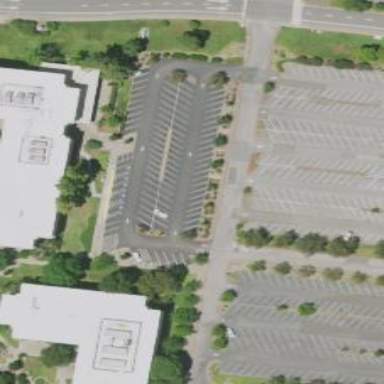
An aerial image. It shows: Parking area with surface.